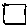
Label: square